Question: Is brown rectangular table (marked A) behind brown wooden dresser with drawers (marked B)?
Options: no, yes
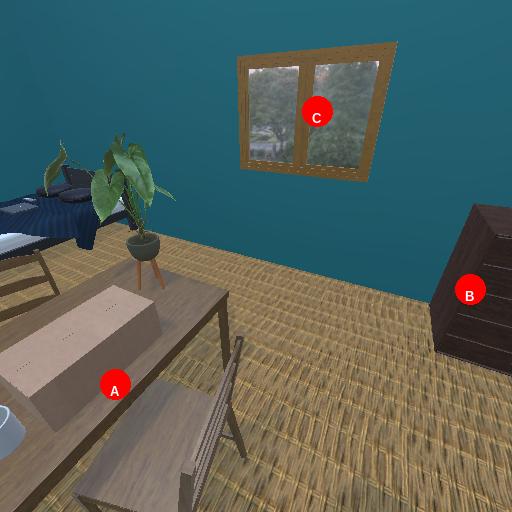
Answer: no